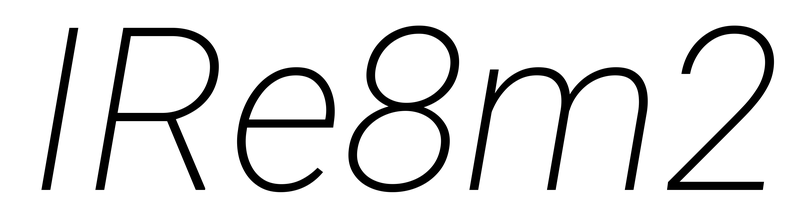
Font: Roboto-Italic_ExtraLight_Italic